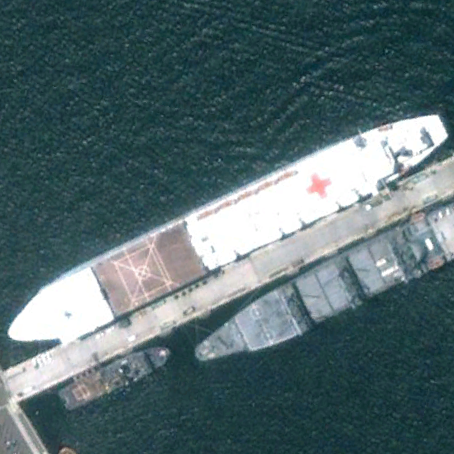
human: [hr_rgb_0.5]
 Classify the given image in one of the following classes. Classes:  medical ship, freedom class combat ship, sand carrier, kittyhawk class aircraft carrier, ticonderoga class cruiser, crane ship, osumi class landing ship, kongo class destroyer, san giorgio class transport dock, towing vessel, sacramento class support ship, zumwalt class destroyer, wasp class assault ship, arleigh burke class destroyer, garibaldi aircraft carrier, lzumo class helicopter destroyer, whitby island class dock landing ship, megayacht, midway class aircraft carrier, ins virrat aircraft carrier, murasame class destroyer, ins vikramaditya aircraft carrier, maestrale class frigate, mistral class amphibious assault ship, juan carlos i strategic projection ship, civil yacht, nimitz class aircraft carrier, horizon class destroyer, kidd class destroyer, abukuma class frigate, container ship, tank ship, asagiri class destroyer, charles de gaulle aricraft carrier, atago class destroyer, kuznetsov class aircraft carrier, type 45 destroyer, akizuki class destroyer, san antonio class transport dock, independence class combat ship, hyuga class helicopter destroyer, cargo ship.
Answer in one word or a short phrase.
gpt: Medical ship